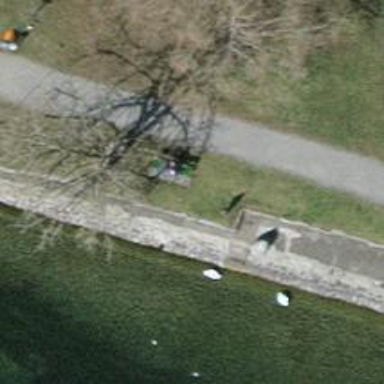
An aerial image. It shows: Bench for seating.